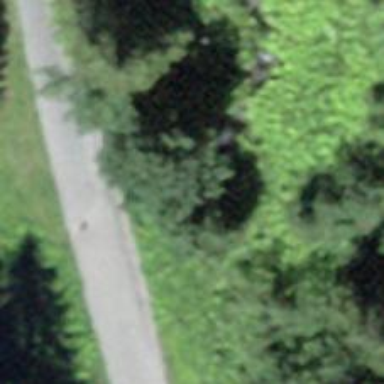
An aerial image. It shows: Culvert tunnel.